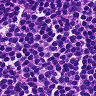
Metastatic tissue present: no